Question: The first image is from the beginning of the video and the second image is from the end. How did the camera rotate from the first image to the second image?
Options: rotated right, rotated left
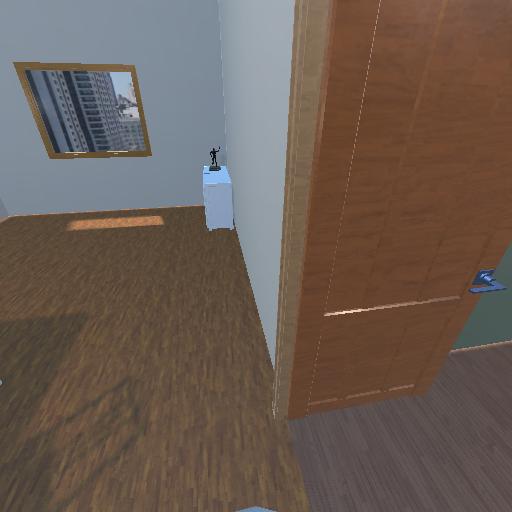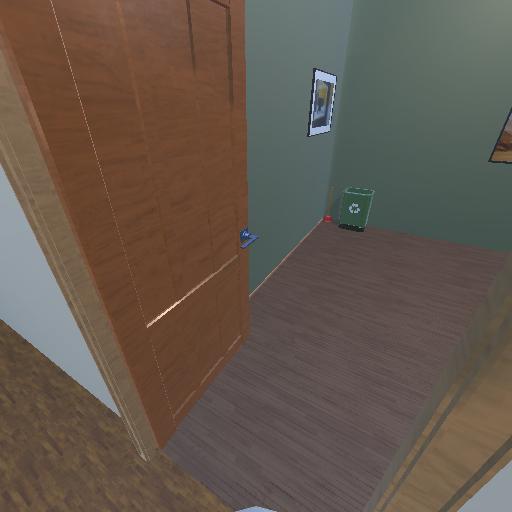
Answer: rotated right